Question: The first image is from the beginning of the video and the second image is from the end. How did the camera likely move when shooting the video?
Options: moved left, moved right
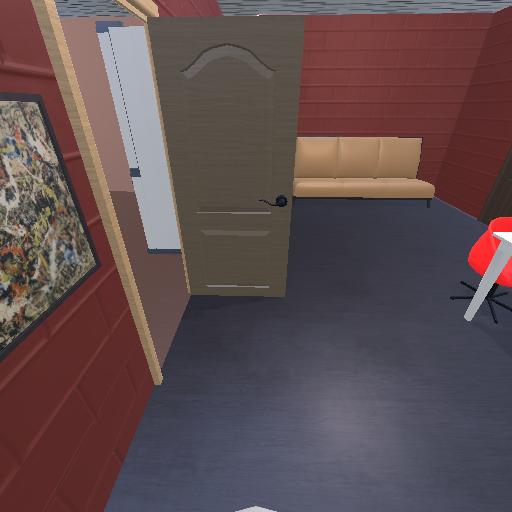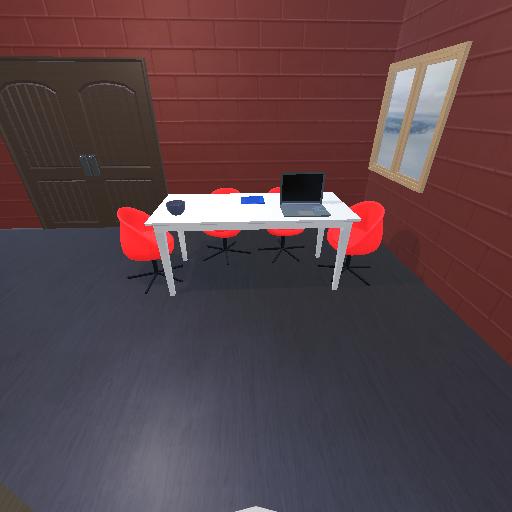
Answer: moved left